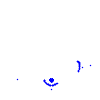
Particle: electron